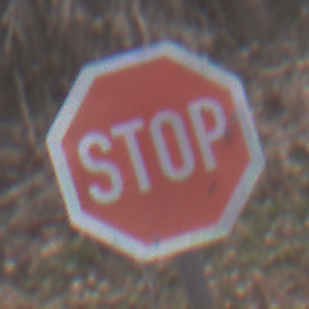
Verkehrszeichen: Stop
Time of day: Midday
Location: Outdoor (Nature)
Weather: Overcast
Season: Autumn
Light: Natural